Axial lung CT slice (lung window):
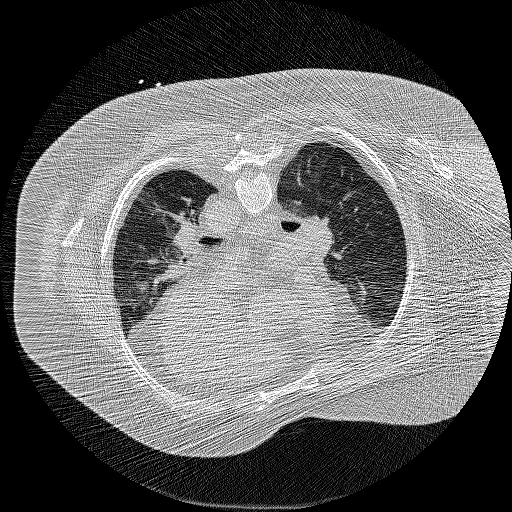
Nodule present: no